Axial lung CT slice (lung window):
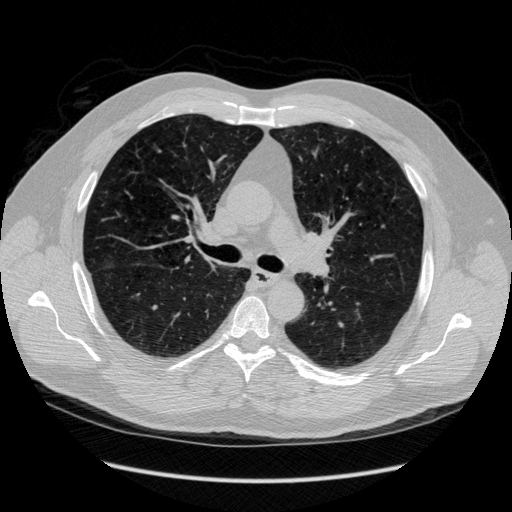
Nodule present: no